Question: When I view table "Invoice Check Groupings" in list or table model, all records from Invoice appear, not just those matching the global field "Blank Invoice Check Grouping"'s value. Why doesn't this relationship condition work? I would expect only records satisfying the condition to be displayed.
Thank you,
Ben

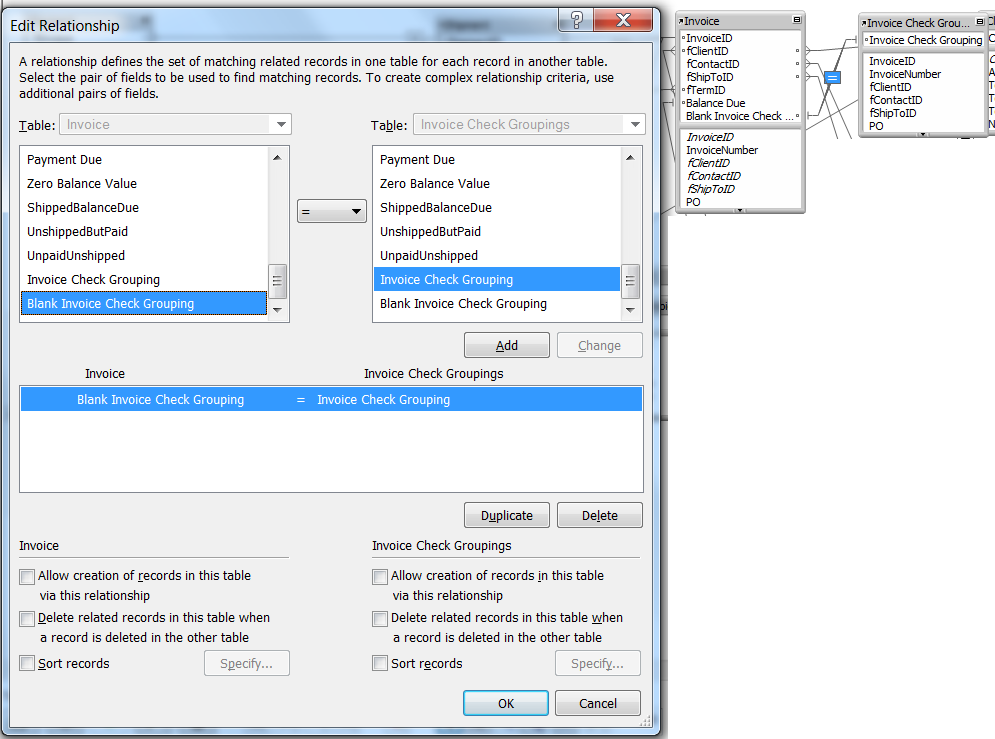
Answer: Because is also either a global or an unstored (calculated) field. I'm not sure why, as you say, all records appear, I'd say none should. In any case this relationship won't work, because at least one side of a relationship must have indexed fields.